Interaction volume radius: 5 \u00c5
Interaction volume height: 10 \u00c5
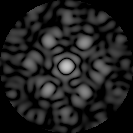
Disorder parameter: 0.6304